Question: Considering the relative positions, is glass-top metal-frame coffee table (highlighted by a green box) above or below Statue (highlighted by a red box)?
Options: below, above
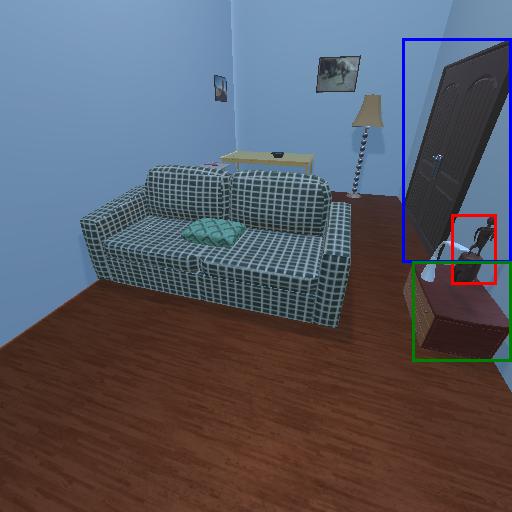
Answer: below